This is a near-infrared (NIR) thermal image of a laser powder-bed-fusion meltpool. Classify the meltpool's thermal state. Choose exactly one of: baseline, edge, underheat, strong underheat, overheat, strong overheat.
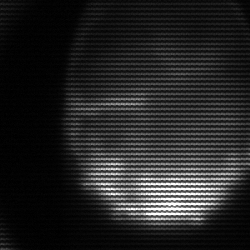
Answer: edge